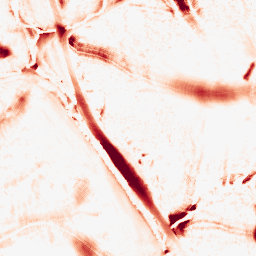
Category: morphological
Decomposition family: tophat
Decomposition parameters: size: 20
mode: white
Upsampling method: quintic
Upsampling parameters: scale: 2
Upsampling scale: 2